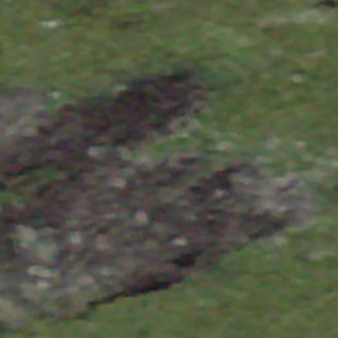
Label: other